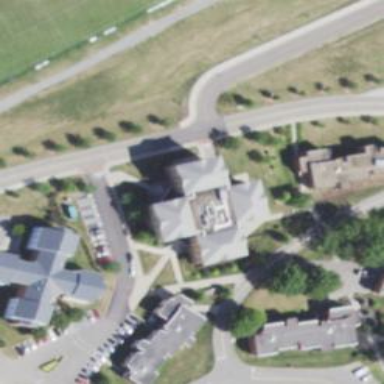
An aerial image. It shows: Dormitory building.